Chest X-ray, AP view. Patient: 46 years old, sex M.
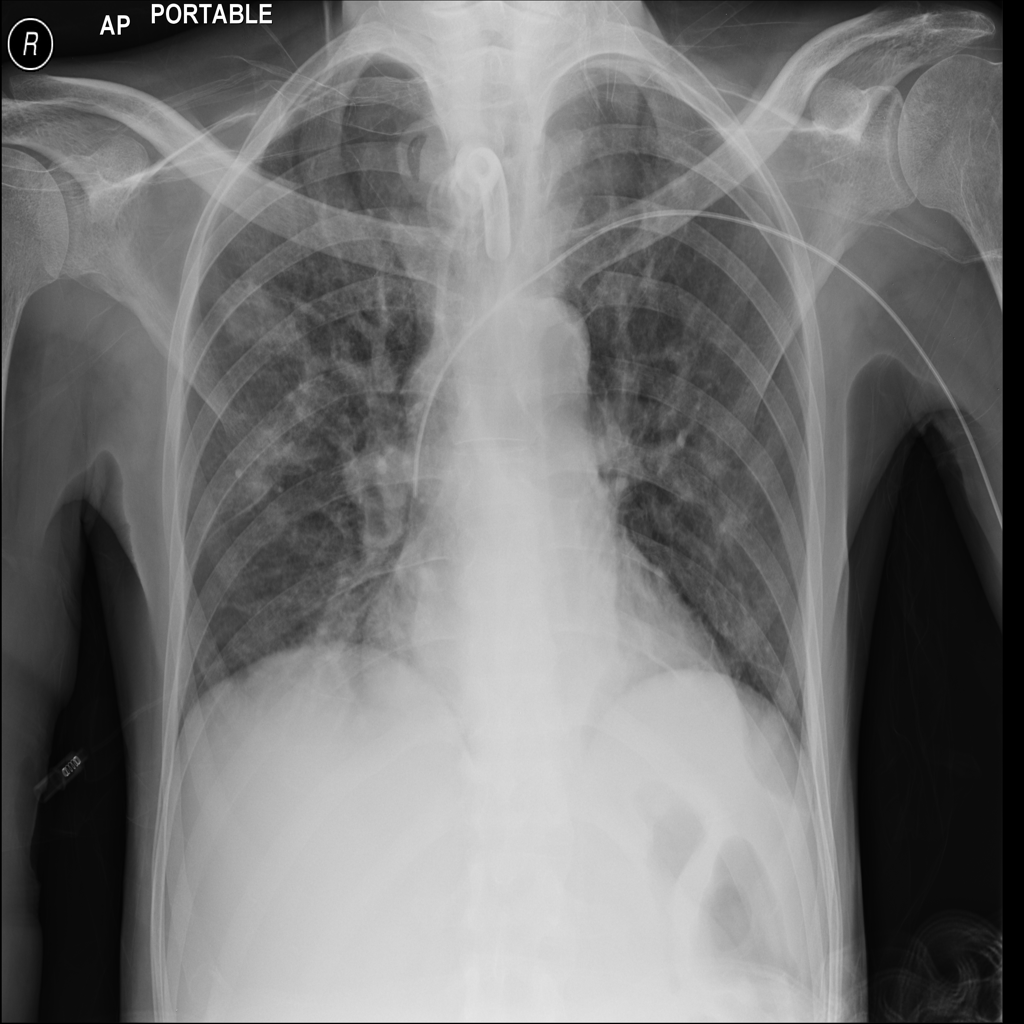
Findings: No Finding